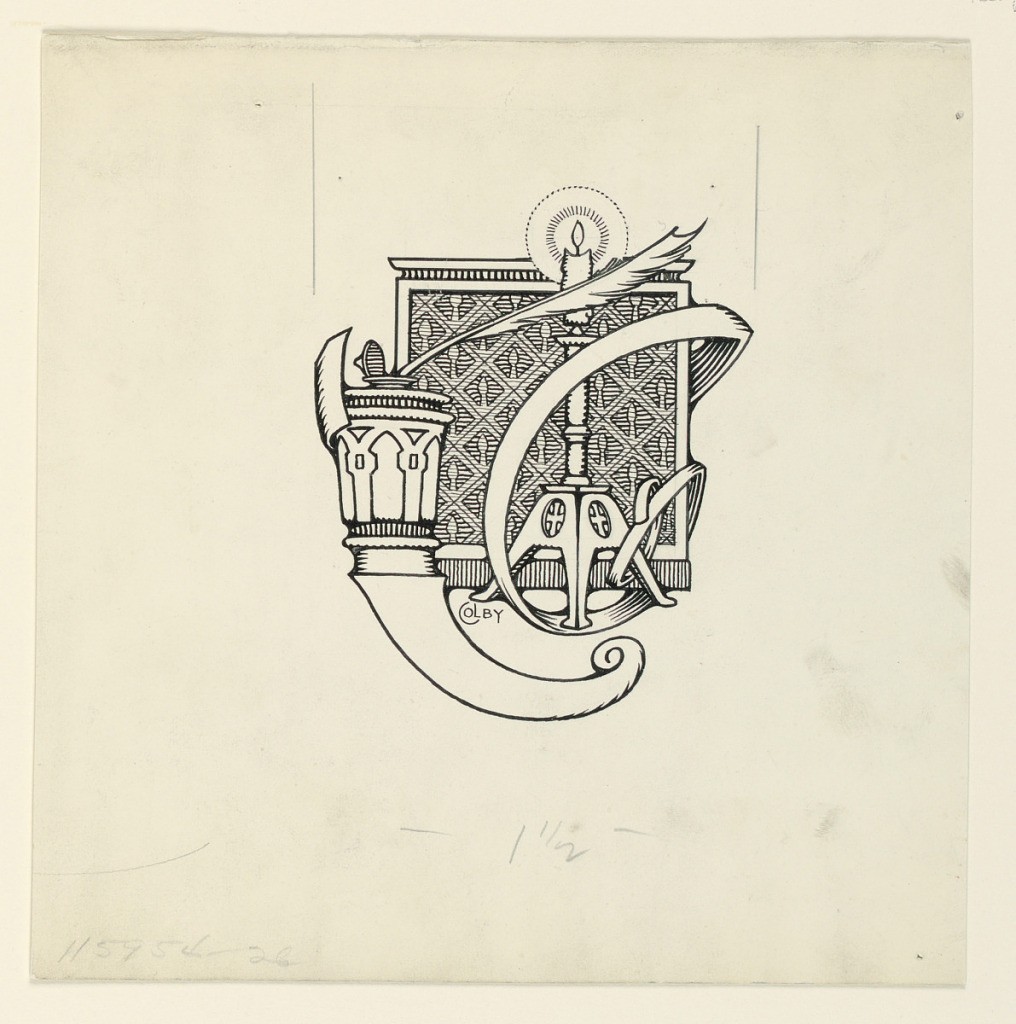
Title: Tailpiece
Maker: Homer Wayland Colby, American, 1874–1950
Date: ca. 1910
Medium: Pen and ink on illustration board
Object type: Drawing
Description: A motif composed of a lighted candle, quill pen, and inkwell.